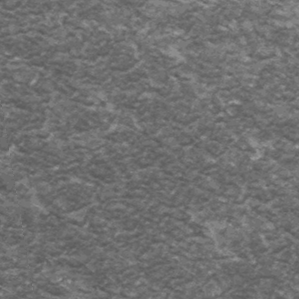
Label: frost